Field crop: tomato
Growth stage: 2
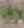
Species: solanum